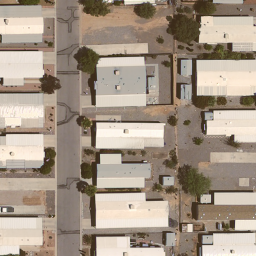
Label: residential